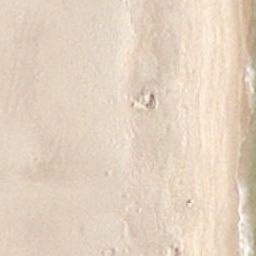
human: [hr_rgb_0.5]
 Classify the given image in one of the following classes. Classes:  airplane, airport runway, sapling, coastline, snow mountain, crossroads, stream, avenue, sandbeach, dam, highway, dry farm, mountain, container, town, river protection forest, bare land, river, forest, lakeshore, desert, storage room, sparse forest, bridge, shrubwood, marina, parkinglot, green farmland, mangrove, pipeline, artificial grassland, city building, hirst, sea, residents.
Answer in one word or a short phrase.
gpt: sandbeach